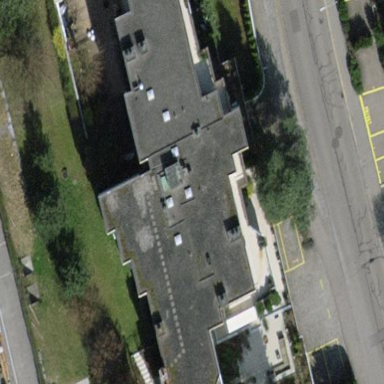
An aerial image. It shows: Apartment building with flat roof.